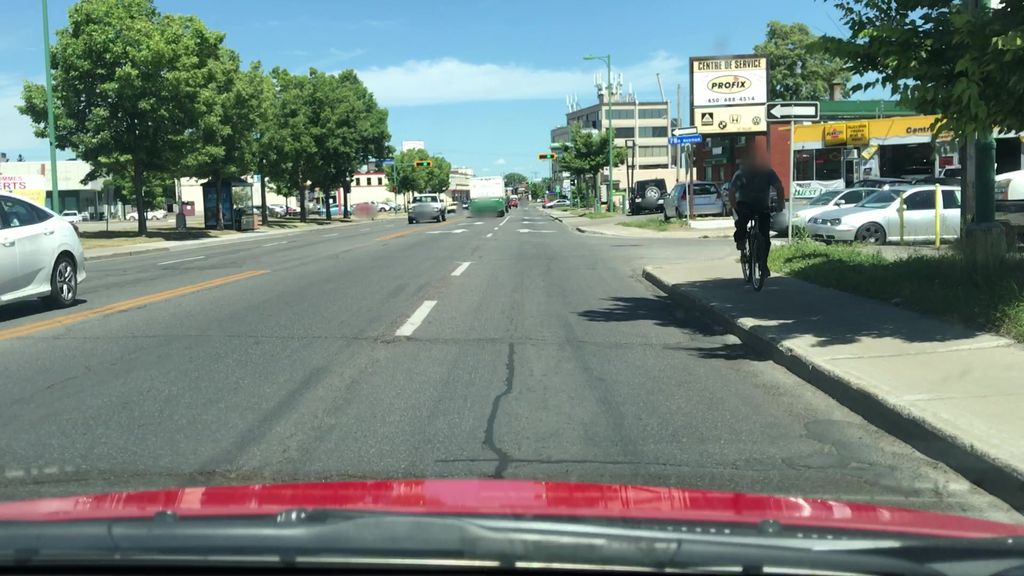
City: montreal